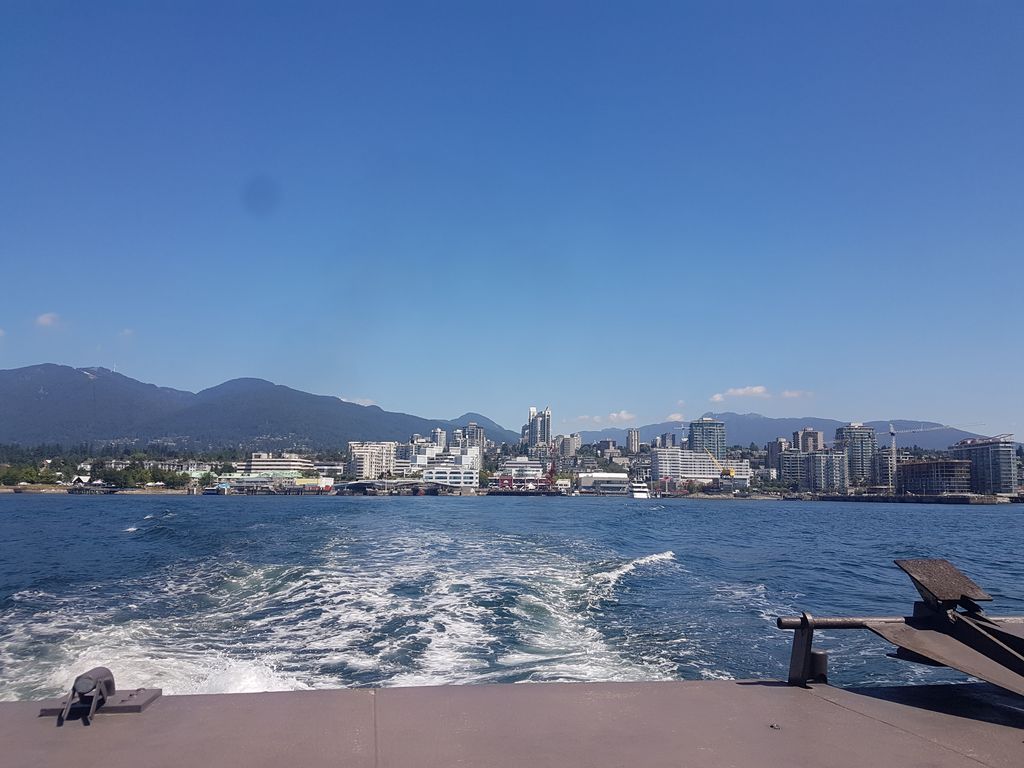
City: vancouver